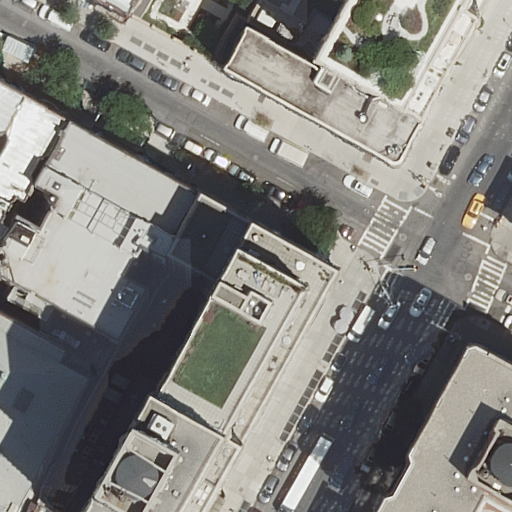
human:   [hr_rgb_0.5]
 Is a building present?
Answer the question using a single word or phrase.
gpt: yes

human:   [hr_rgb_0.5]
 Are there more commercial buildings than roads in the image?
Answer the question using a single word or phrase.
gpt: no

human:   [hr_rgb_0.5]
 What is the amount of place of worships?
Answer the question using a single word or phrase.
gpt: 1

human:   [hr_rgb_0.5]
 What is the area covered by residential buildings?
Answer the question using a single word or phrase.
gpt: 4323m2

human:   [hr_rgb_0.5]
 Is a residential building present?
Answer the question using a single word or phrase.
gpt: yes

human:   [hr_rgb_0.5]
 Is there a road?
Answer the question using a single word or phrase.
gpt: yes

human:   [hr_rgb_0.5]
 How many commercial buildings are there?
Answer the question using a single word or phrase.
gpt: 1

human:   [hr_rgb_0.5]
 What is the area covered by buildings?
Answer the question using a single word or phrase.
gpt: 4359m2

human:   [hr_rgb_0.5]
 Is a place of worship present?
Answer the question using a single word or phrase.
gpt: yes

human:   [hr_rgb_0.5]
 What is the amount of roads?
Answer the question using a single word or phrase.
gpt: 13

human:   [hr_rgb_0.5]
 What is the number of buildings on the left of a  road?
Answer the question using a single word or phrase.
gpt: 9

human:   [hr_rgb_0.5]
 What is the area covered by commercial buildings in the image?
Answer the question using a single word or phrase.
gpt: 1m2

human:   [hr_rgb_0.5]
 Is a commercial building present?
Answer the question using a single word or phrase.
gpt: yes

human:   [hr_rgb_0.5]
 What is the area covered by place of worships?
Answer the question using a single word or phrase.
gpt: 34m2

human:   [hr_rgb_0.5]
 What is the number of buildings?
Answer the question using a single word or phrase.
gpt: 10

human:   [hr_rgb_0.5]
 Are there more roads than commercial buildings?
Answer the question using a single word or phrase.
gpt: yes

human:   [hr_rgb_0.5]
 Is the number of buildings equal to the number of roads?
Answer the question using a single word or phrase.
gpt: no

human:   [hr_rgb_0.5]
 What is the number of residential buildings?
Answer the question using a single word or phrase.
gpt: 8

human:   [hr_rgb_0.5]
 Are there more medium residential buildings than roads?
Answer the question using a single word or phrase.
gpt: no

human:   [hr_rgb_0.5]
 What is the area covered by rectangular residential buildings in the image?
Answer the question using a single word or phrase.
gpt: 43m2

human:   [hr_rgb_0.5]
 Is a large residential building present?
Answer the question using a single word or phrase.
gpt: yes

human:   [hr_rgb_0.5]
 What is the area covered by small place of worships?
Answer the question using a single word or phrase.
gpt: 34m2

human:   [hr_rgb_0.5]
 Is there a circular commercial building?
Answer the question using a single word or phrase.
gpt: no

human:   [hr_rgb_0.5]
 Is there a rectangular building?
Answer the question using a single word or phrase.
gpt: yes

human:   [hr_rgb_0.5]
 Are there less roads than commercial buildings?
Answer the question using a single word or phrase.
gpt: no

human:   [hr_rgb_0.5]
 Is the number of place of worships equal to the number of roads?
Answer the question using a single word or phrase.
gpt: no

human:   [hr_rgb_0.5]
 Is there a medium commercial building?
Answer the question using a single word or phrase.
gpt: no

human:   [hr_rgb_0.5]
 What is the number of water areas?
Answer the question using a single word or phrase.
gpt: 0

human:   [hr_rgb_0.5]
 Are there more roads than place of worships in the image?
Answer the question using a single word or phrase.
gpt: yes

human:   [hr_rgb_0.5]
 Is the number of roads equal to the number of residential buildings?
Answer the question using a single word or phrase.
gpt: no

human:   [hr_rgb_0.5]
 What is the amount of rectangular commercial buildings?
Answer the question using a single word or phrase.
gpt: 1

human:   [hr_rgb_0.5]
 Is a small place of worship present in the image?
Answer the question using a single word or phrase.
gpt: yes

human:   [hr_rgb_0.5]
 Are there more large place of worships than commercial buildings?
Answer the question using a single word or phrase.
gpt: no

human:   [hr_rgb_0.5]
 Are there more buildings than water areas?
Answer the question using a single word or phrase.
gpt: yes

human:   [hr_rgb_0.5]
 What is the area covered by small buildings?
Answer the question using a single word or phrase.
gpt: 79m2

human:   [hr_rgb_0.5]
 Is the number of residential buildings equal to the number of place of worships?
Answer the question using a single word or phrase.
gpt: no

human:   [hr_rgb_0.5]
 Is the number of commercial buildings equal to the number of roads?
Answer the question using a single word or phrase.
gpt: no

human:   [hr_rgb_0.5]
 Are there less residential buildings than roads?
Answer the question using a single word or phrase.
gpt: yes

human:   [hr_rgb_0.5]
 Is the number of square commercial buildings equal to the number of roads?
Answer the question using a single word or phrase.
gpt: no

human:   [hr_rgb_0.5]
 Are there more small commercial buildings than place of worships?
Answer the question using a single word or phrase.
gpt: no

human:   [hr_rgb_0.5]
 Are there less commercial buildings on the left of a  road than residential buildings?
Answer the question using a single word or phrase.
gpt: yes

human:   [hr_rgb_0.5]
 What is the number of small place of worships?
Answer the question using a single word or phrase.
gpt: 1

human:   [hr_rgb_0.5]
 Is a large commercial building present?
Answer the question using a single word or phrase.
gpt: no

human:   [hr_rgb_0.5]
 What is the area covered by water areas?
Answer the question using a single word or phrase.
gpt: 0m2

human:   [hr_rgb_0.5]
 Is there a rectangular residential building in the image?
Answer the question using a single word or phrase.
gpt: yes

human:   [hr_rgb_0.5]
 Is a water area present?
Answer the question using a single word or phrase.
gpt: no

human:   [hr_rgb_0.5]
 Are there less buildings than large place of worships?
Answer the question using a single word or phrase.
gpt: no

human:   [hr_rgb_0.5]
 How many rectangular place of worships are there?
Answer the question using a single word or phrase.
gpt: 1

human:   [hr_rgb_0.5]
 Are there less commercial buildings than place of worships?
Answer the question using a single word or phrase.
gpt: no

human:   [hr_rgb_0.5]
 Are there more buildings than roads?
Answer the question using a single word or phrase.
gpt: no

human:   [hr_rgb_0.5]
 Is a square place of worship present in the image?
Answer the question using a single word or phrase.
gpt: no

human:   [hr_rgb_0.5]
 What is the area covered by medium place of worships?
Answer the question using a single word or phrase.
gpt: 0m2

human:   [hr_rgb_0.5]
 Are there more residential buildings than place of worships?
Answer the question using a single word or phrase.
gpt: yes

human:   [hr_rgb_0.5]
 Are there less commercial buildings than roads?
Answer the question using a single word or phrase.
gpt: yes

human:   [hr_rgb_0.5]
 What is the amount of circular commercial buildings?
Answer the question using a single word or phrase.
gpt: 0

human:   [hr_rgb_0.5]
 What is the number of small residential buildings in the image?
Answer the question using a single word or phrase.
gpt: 2

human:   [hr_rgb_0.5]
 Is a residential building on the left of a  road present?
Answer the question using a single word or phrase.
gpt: yes

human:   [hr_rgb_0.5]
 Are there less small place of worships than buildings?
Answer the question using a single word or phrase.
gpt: yes

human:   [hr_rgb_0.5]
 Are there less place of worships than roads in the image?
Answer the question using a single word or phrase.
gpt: yes

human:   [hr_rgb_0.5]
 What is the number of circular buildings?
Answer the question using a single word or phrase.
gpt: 0

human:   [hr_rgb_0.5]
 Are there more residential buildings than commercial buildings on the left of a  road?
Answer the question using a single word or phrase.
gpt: yes

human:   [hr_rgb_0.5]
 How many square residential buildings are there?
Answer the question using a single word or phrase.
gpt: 0

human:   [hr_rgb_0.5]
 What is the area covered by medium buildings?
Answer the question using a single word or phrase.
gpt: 563m2

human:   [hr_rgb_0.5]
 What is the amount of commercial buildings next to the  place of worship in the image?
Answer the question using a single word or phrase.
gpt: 1